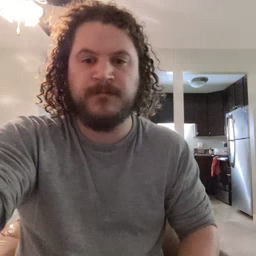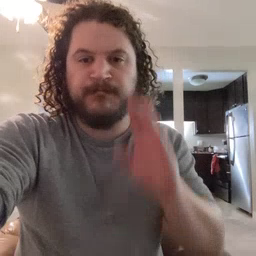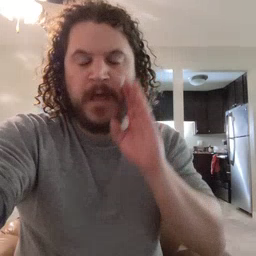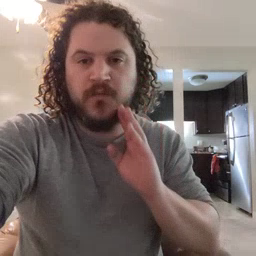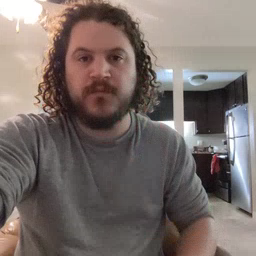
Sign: brown